Interaction volume radius: 10 \u00c5
Interaction volume height: 10 \u00c5
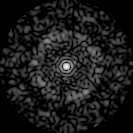
Disorder parameter: 0.8467